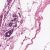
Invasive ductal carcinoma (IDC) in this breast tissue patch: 0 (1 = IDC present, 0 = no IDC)